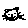
Label: cat